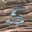
Label: 5